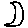
Label: moon